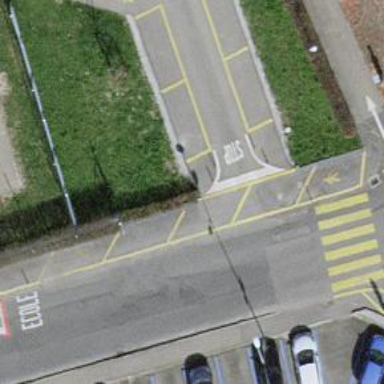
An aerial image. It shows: Stop road.